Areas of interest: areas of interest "Concert Hall"
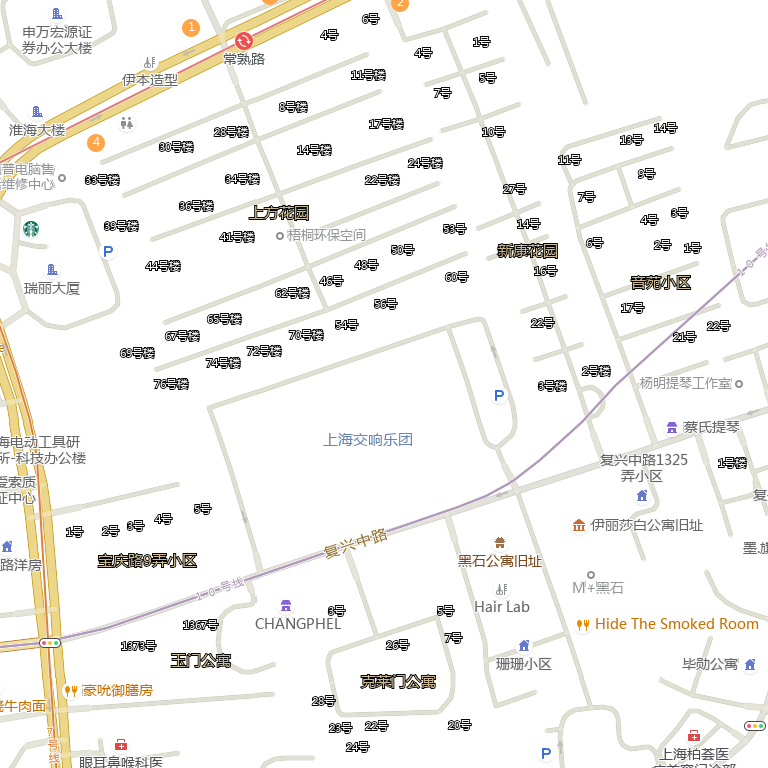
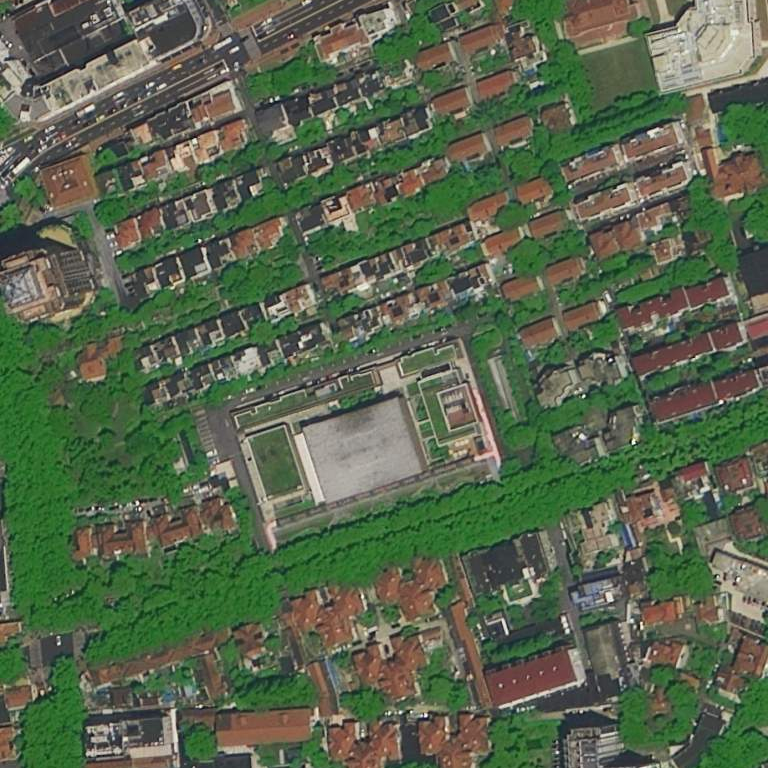